Interaction volume radius: 10 \u00c5
Interaction volume height: 10 \u00c5
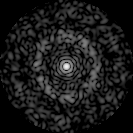
Disorder parameter: 0.8449